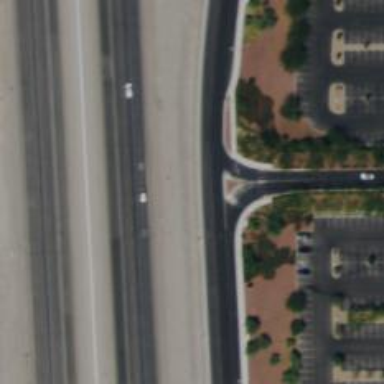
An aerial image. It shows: Primary link road with asphalt surface.